Question:
How to read y coordinates of error series in teechart? I want Upper and lower coordinates of y axis when cursor moves on it.
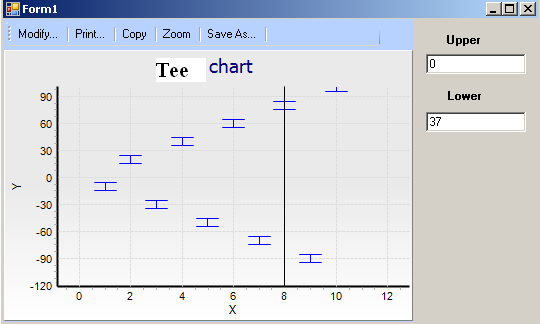
Answer: You need to use a TeeChart mouse event (eg.: OnMouseMove) and series' Clicked method to know which point is under the mouse and retrieve corresponding values as in this example:
'''
public partial class Form1 : Form
{
public Form1()
{
InitializeComponent();
InitializeChart();
}
private void InitializeChart()
{
tChart1.Aspect.View3D = false;
tChart1.Series.Add(new Steema.TeeChart.Styles.Error()).FillSampleValues();
tChart1.MouseMove += new MouseEventHandler(tChart1_MouseMove);
}
void tChart1_MouseMove(object sender, MouseEventArgs e)
{
Steema.TeeChart.Styles.Error error1 = (Steema.TeeChart.Styles.Error)tChart1[0];
int index = error1.Clicked(e.X, e.Y);
string tmp = "";
if (index != -1)
{
double y = error1.YValues[index];
double error = error1.ErrorValues[index];
double top = y + error;
double bottom = y - error;
tmp = top.ToString("#.##") + " - " + bottom.ToString("#.##");
}
else
{
tmp = "";
}
this.Text = tmp;
}
}
'''
If you use a CursorTool there are e.XValue and e.YValue arguments which give you the axes values of the CursorTool and e.x and e.y which are the equivalent of MouseMove e.X and e.Y arguments so you can do the same as with that event, a simple example:
'''
public Form1()
{
InitializeComponent();
InitializeChart();
}
private void InitializeChart()
{
tChart1.Aspect.View3D = false;
tChart1.Series.Add(new Steema.TeeChart.Styles.Error()).FillSampleValues();
//tChart1.MouseMove += new MouseEventHandler(tChart1_MouseMove);
Steema.TeeChart.Tools.CursorTool cursor1 = new Steema.TeeChart.Tools.CursorTool(tChart1.Chart);
cursor1.Series = tChart1[0];
cursor1.FollowMouse = true;
cursor1.Change += new Steema.TeeChart.Tools.CursorChangeEventHandler(cursor1_Change);
}
void cursor1_Change(object sender, Steema.TeeChart.Tools.CursorChangeEventArgs e)
{
Steema.TeeChart.Styles.Error error1 = (Steema.TeeChart.Styles.Error)tChart1[0];
int index = error1.Clicked(e.x, e.y);
string tmp = "";
if (index != -1)
{
double y = error1.YValues[index];
double error = error1.ErrorValues[index];
double top = y + error;
double bottom = y - error;
tmp = "Error top: " + top.ToString("#.##") +
" Error bottom: " + bottom.ToString("#.##") +
" Cursor pos.: " + e.XValue.ToString("#.##") + "/" + e.YValue.ToString("#.##");
}
else
{
tmp = "";
}
this.Text = tmp;
}
'''